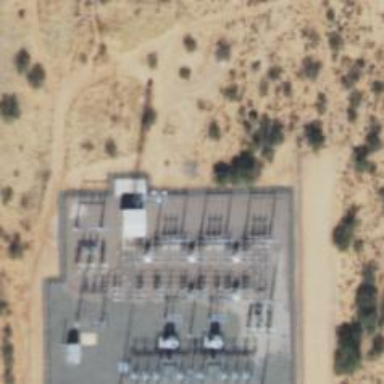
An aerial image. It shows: Switch for power supply.